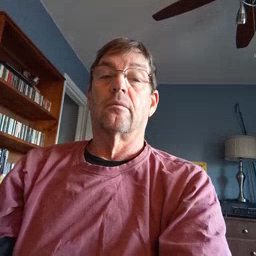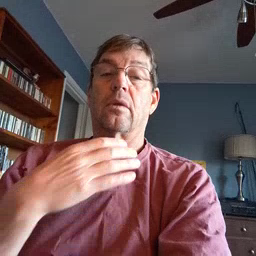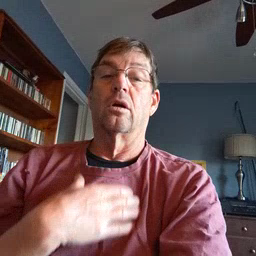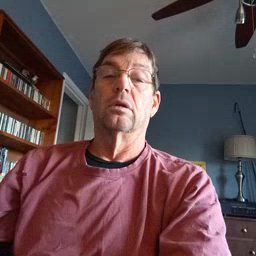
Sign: hungry